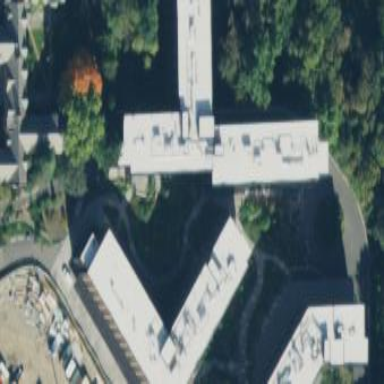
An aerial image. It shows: Building with dimgray roof.